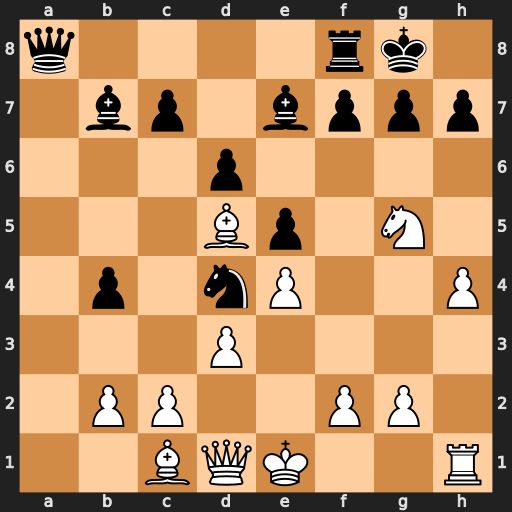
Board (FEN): q4rk1/1bp1bppp/3p4/3Bp1N1/1p1nP2P/3P4/1PP2PP1/2BQK2R
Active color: w
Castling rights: K
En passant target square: -
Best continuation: Qh5 h6 Bxf7+